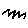
Label: zigzag